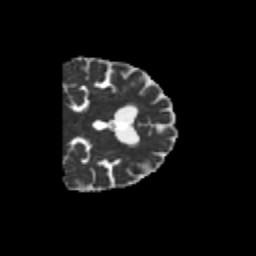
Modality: MD
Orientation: coronal
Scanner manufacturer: siemens
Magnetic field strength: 3 T
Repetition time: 6.8 s
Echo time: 0.093 s